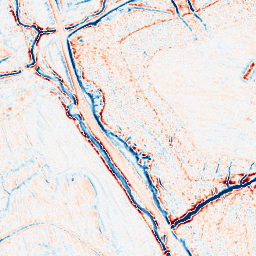
Category: edge_preserving
Decomposition family: bilateral
Decomposition parameters: d: 9
sigma_color: 150
sigma_space: 150
Upsampling method: edge_directed
Upsampling parameters: scale: 2
Upsampling scale: 2